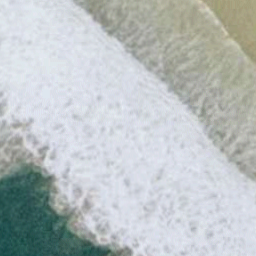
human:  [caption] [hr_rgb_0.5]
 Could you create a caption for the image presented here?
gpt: The waves come over again and again to the sand beach and throw up white foam .

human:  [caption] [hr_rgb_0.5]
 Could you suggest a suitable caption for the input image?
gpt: The waves slapping a white sand beach .

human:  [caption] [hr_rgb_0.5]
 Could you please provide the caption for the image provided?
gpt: The waves violently slapping a white sand beach over and over again .

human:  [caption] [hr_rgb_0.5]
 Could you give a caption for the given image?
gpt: This is a beach with blue sea and sand .

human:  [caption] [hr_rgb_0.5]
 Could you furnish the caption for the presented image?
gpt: The waves slapping a white sand beach over and over again .